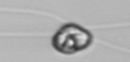
Label: flagellate_morphotype1